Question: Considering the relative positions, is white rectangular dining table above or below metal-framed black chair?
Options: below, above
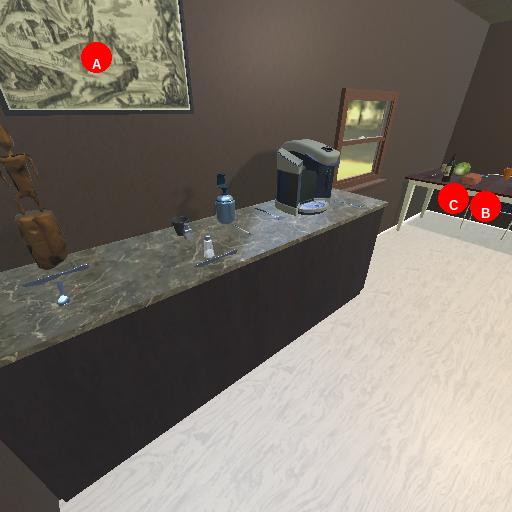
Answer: below